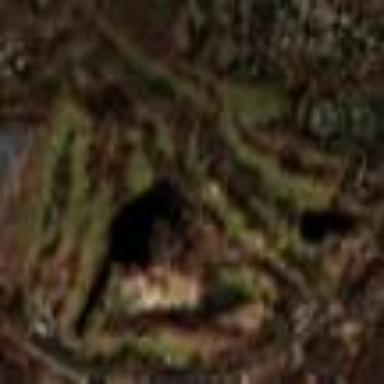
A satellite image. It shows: Golf course surrounded by greenery.